Question: I am determining the height of my cells dynamically, to fit all my text.
I also set the number of lines to 0.
It works most of the time but sometimes I get things like this:

There is more text than is shown, and even if I log the label text, it shows more that what is being displayed.
The black frame is used to show that the frame is big enough to hold the text but for some reason the label refuses to show all my text.
Has anyone experienced anything like this?
Can anyone help me solve this?
I know it's not complicated but its been driving me crazy.
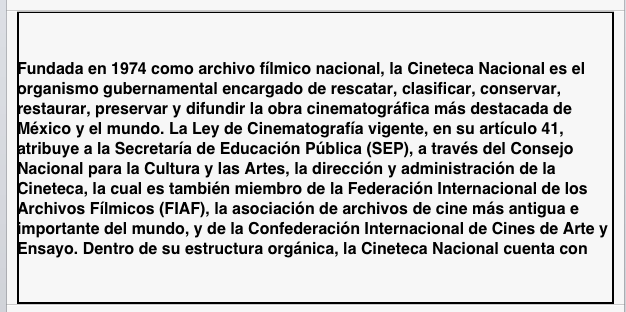
Answer: The solution was actually very simple, for some reason, the number of lines was being changed, so now I only make sure that before the cell is displayed, the number of lines for the label is in fact 0.
Thank you all for the help!